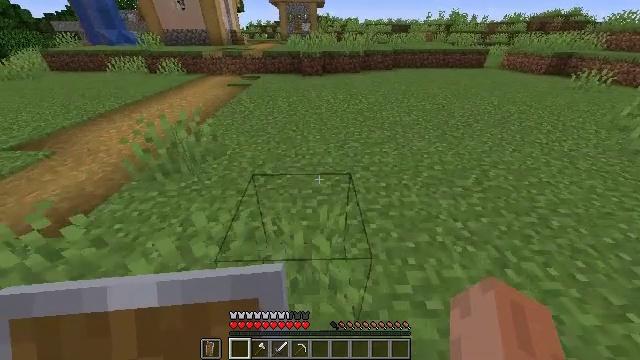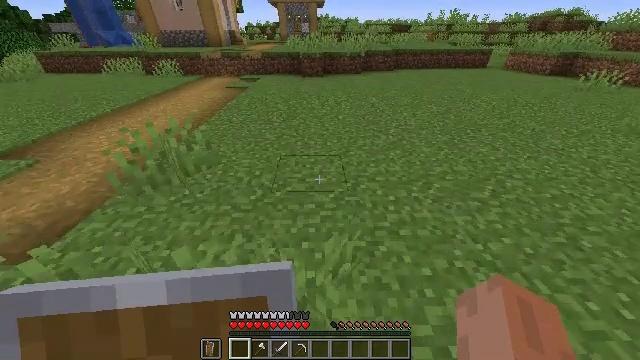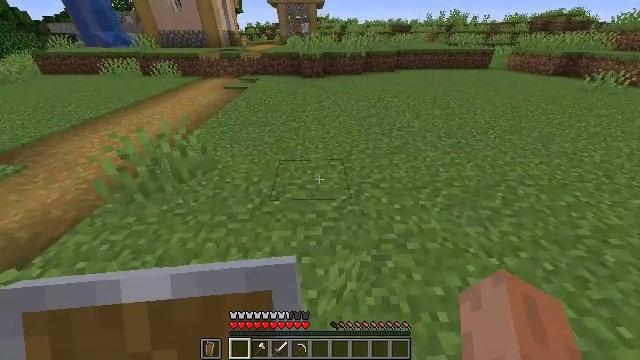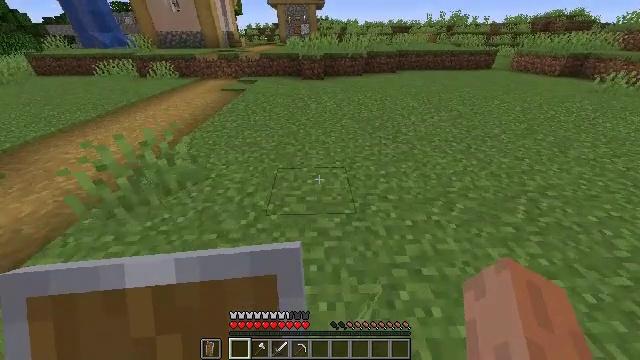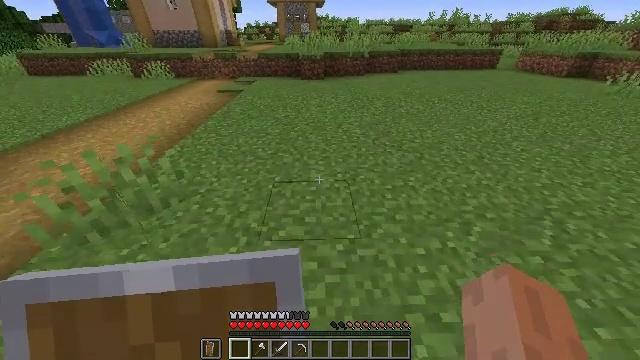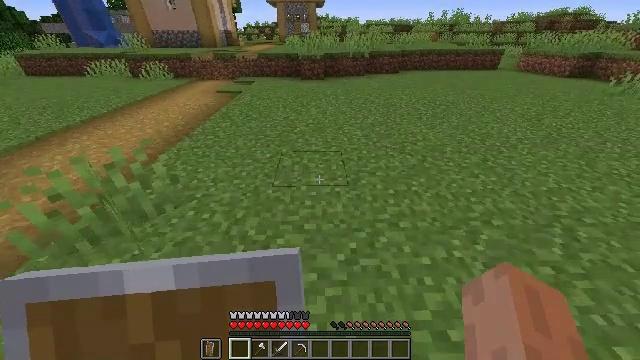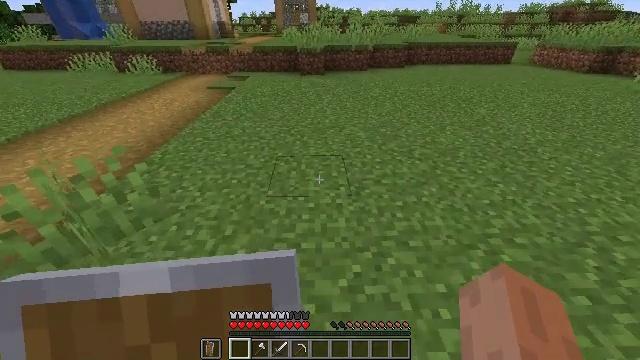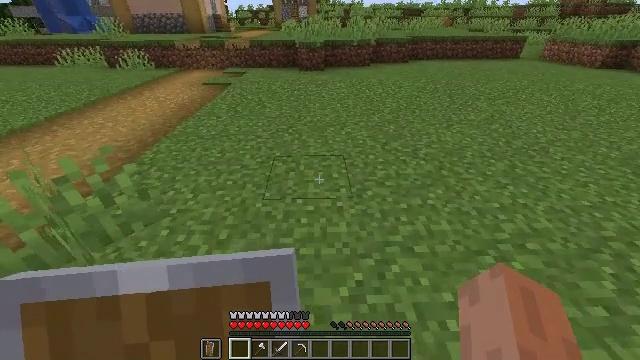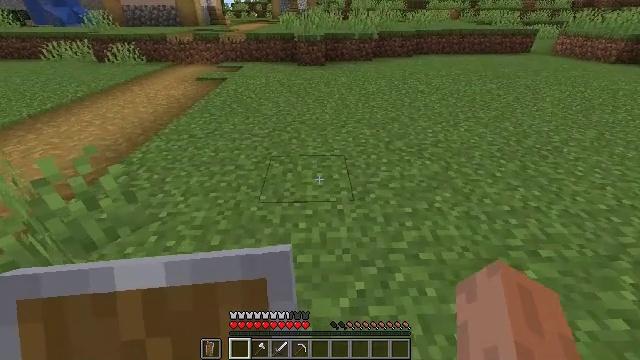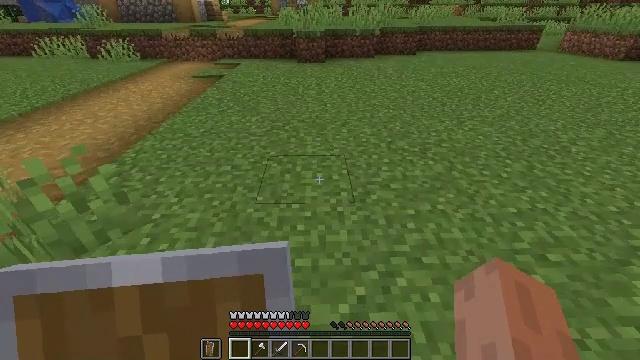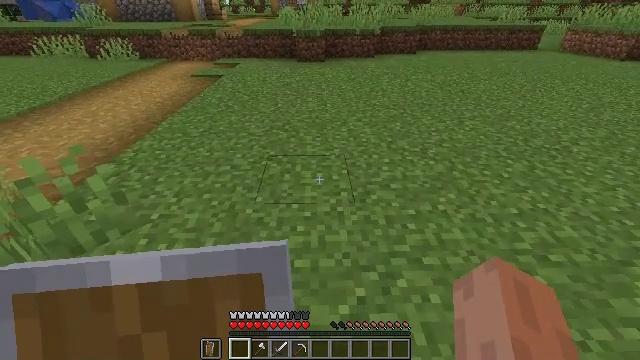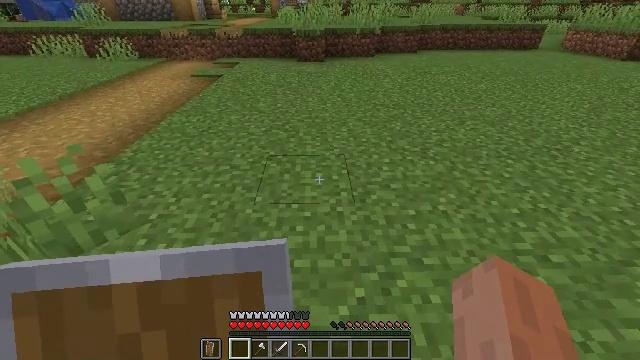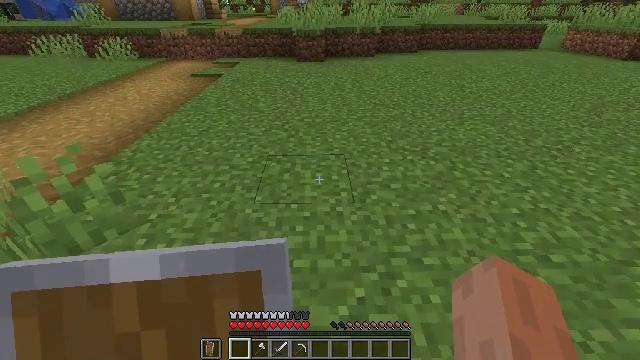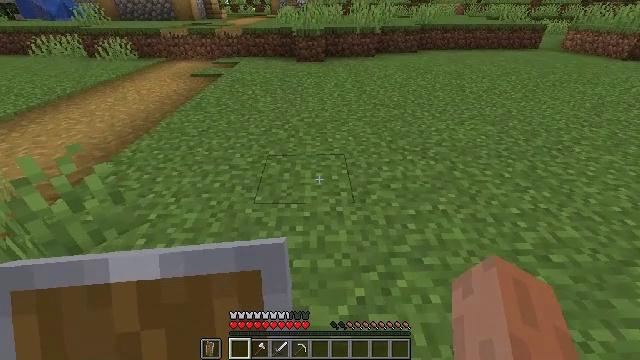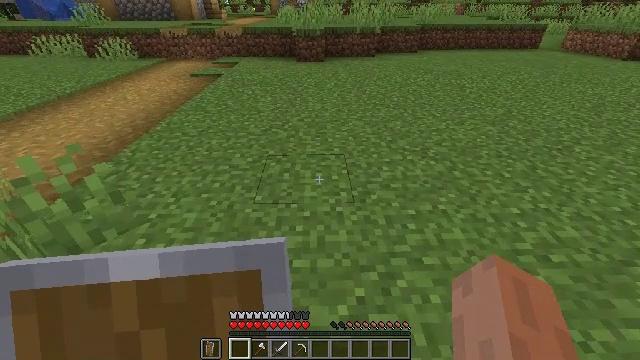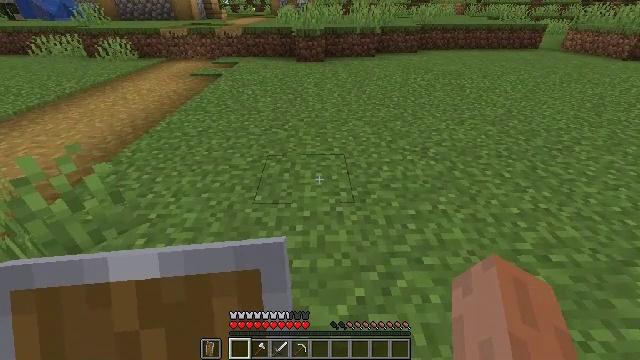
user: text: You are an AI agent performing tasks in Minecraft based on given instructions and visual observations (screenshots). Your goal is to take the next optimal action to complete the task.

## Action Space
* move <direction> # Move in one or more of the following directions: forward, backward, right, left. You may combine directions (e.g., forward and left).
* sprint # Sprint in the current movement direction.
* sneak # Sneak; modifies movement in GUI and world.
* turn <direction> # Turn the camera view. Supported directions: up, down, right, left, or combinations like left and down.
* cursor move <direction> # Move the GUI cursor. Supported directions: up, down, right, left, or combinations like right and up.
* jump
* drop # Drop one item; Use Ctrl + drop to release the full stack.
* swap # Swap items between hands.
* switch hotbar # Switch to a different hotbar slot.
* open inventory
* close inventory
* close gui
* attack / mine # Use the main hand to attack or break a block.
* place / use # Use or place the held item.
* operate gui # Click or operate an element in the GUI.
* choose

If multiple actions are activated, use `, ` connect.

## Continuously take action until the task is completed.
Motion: motion action
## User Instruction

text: craft item air
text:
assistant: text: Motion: move forward
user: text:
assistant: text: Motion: move forward
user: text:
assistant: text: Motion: move forward
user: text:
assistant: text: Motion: move forward
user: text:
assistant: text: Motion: no_op
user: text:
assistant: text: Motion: no_op
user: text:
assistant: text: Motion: no_op
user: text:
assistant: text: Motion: no_op
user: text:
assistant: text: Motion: no_op
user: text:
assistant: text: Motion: no_op
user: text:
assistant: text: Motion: no_op
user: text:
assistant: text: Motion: no_op
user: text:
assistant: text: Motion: no_op
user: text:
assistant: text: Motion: no_op
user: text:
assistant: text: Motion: no_op
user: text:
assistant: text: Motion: no_op
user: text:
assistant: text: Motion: no_op
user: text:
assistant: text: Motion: no_op
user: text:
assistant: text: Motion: no_op
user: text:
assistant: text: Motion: no_op
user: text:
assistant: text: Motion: no_op
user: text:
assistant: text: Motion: no_op
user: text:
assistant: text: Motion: no_op
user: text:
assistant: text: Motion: no_op
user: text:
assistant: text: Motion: no_op
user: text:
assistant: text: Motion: no_op
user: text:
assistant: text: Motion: no_op
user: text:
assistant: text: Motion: no_op
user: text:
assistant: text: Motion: no_op
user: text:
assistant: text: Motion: no_op